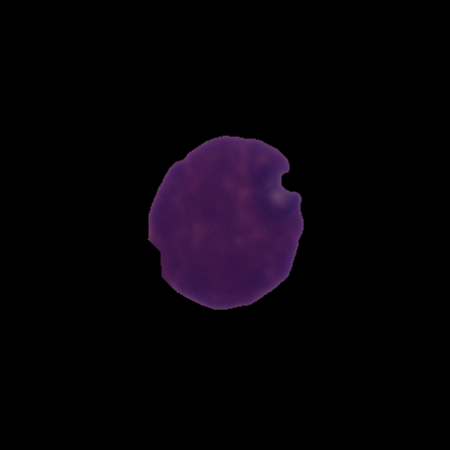
Label: healthy